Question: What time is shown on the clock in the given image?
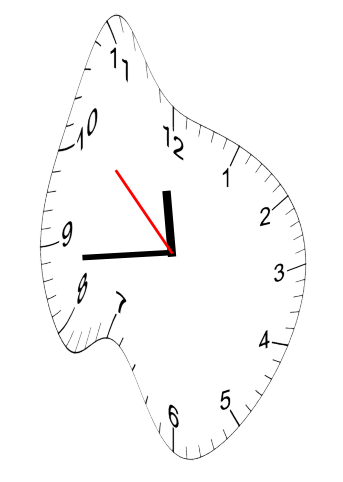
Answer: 11:43:52